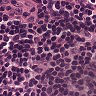
Metastatic tissue present: no